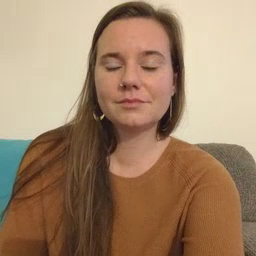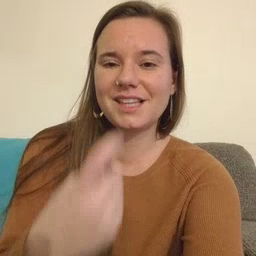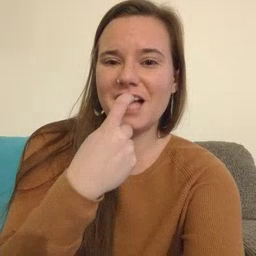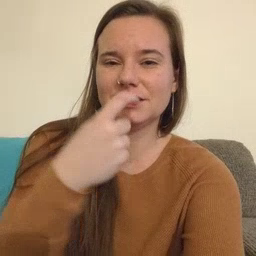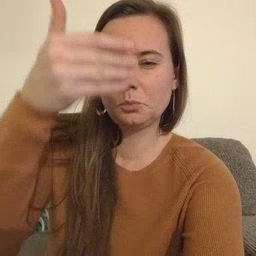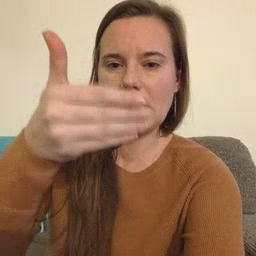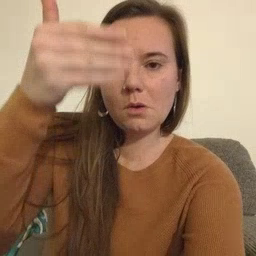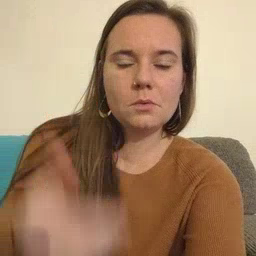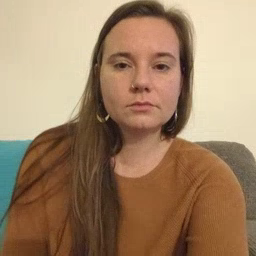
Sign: glasswindow